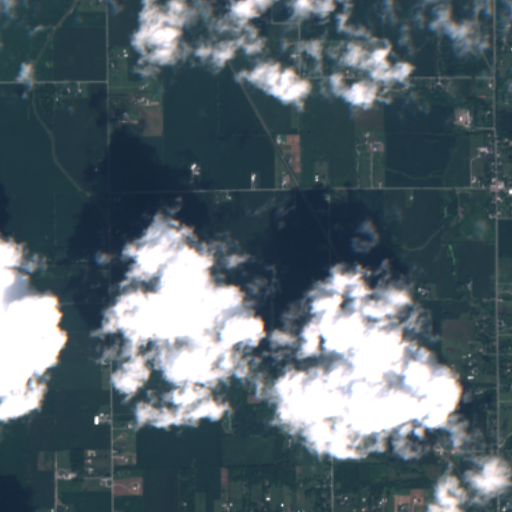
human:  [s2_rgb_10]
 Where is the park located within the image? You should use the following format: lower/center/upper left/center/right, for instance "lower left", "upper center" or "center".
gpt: The park is located in the lower right of the image.
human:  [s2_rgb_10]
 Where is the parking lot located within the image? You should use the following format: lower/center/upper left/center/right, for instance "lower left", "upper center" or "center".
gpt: The parking lot is located in the center right of the image.
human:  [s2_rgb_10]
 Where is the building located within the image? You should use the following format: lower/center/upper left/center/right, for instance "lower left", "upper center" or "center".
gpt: The building is located in the upper right of the image.
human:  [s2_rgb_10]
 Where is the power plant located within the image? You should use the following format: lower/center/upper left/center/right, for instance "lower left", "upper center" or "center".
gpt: There is no power plant in the image.